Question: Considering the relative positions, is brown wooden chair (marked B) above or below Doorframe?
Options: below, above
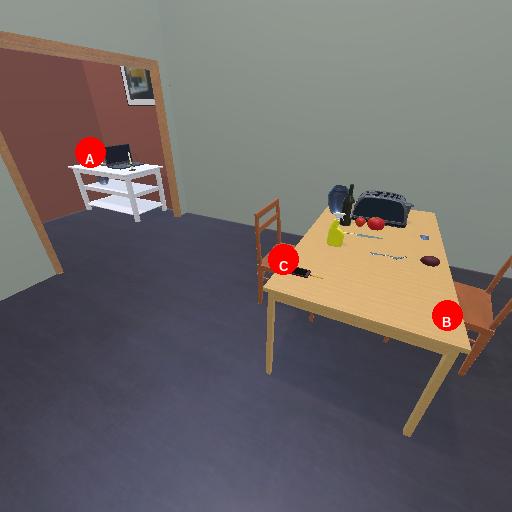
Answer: below